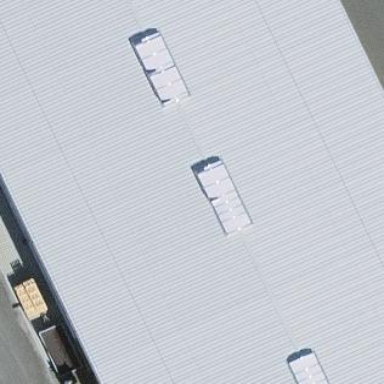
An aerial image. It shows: Industrial building.